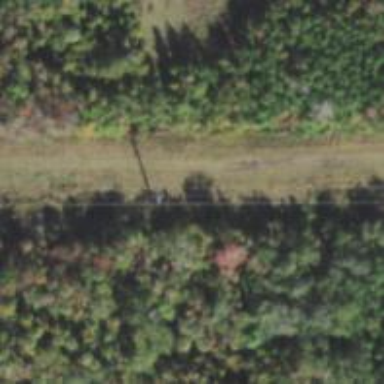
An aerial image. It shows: Power pole.